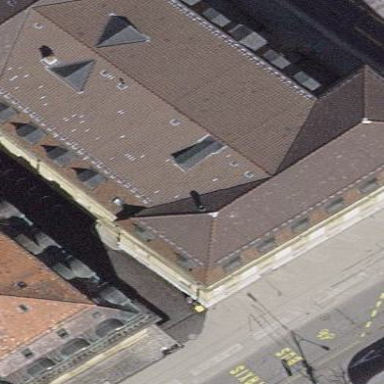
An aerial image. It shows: Public building.